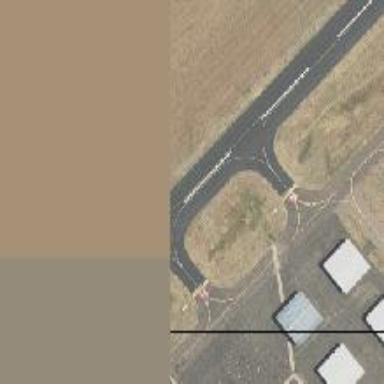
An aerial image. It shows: View of taxiway at the airport.